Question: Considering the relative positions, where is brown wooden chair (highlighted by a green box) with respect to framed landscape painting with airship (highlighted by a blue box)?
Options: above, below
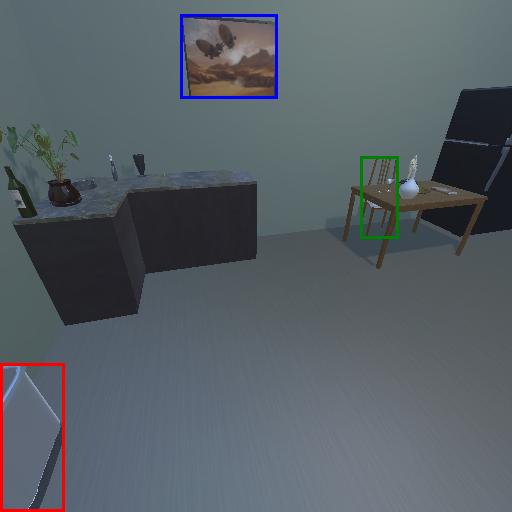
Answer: above